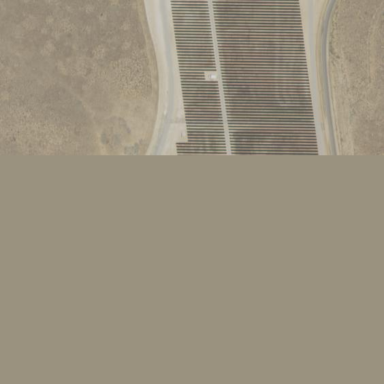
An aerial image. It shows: Solar power plant utilizing photovoltaic technology.